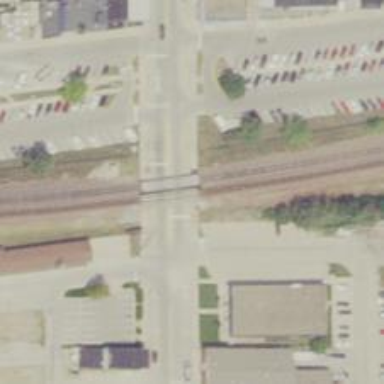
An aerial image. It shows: Railway crossing.